Question: I have the following script which is rendering a partial view inside a dialog box:
'''
$(function () {
$('#addressLookupBtn').click(function () {
$('#dialog').dialog({
title: 'Address Lookup Tool',
modal: true,
width: '1200',
height: 'auto',
resizable: false,
show: {
effect: "fade",
duration: 2000
},
hide: {
effect: "fade",
duration: 1000
},
open: function (event, ui) {
//Load the AddressLookup action which will return
//the partial view: _AddressLookup
$(this).load("@Url.Action("AddressLookup", new { evpId = Model.EvpId })");
}
}).dialog('open');
});
});
'''
The problem is, when I submit the partial view, there are 2 POSTS being made to the server, I think the submit for the partial view is also being bound to the '$('#addressLookupBtn').click'. Can anyone see where I'm going wrong?

'''
@using (Ajax.BeginForm(new AjaxOptions { UpdateTargetId = "updatearea" }))
{
<div id="updatearea" class="form-group">
<div style="width:300px; display:block; float:left;">
@Html.TextBox("PostCode", null, new { @class = "form-control" })
</div>
<div id="NewAddressLine">
<input type="submit" value="Lookup Postcode" class="btn btn-default" />
</div>
</div>
}
'''
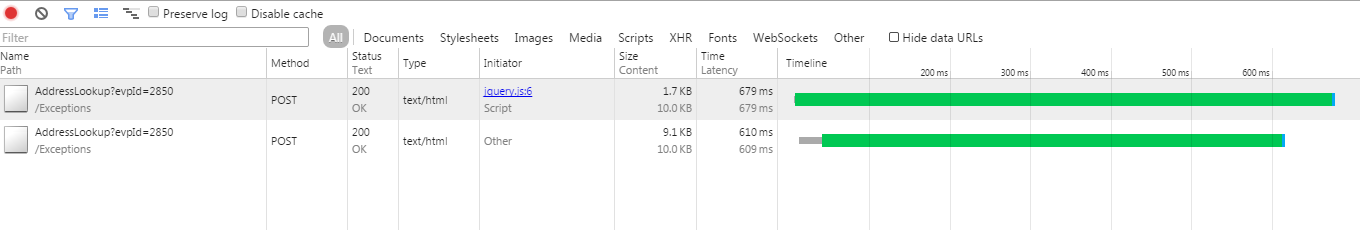
Answer: It turns out I didn't need to change anything other than move the following bundle reference from '_Layout' to my 'Edit' view:
'''
@Scripts.Render("~/bundles/unobtrusive-ajax")
'''